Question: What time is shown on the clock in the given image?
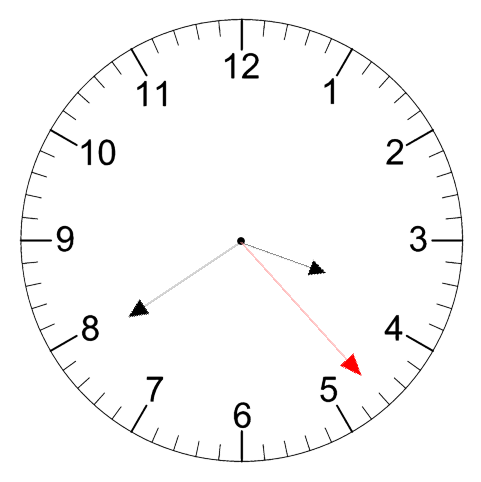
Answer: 03:39:23